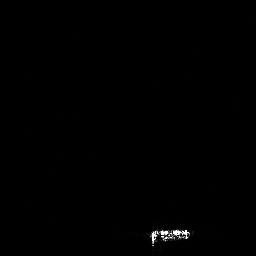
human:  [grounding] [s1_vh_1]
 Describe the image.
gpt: In the satellite image, there is  <ref>1 medium ship </ref> <box>[[55, 87, 74, 96, 0]]</box> located at bottom.